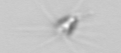
Label: Calciopappus